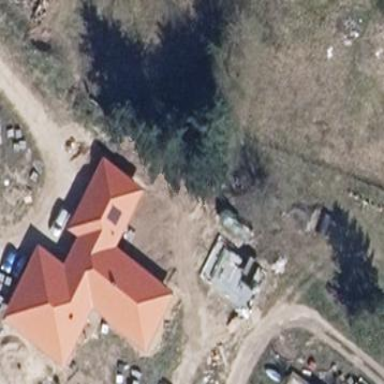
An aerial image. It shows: Residential building.